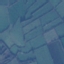
Land use / land cover: Pasture